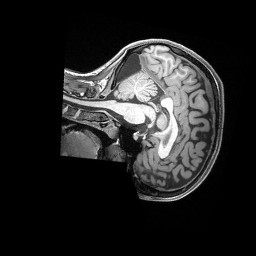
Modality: T1w
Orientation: sagittal
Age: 20
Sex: female
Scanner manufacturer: siemens
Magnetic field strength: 3 T
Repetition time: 2.4 s
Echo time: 0.00228 s